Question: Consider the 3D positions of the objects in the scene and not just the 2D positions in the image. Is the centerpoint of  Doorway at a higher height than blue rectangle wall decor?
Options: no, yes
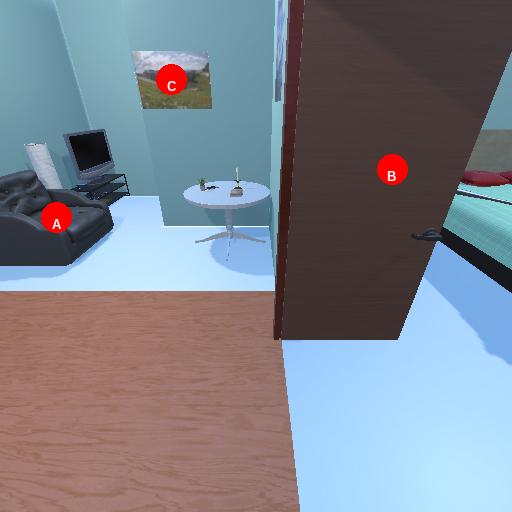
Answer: no